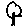
Label: tree